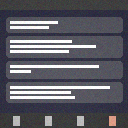
Screen state: on